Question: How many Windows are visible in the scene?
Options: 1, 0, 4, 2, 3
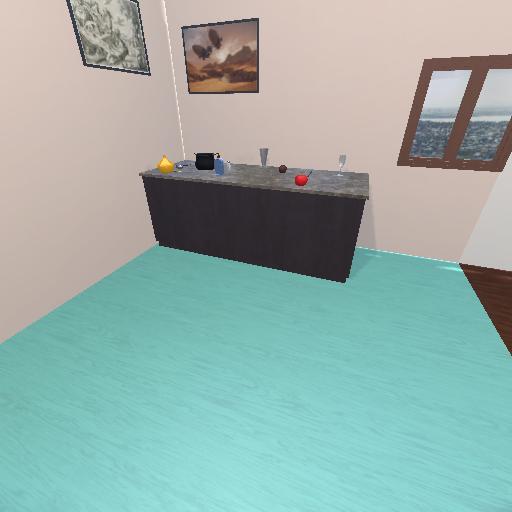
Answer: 1